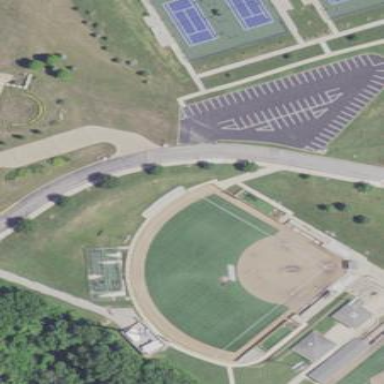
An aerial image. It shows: Astroturf pitch designated for softball.